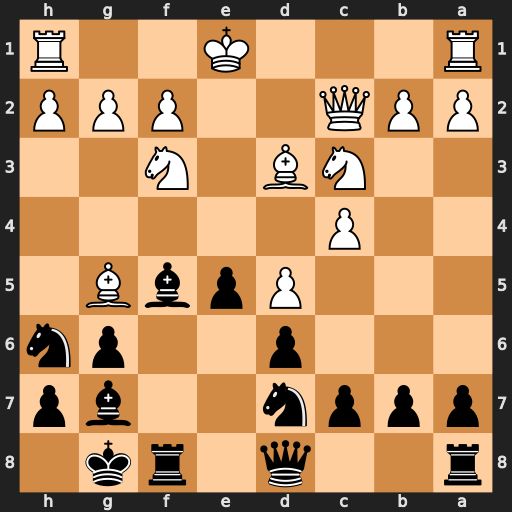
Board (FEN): r2q1rk1/pppn2bp/3p2pn/3PpbB1/2P5/2NB1N2/PPQ2PPP/R3K2R
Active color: b
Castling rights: KQ
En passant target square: -
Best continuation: Bxd3 Qxd3 Rxf3